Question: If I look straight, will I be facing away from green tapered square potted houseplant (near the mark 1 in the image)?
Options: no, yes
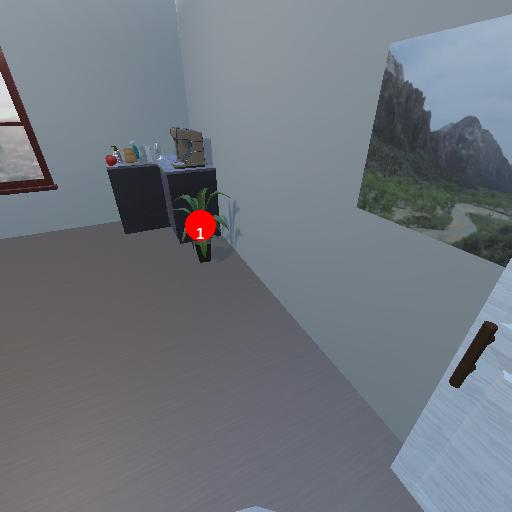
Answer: no